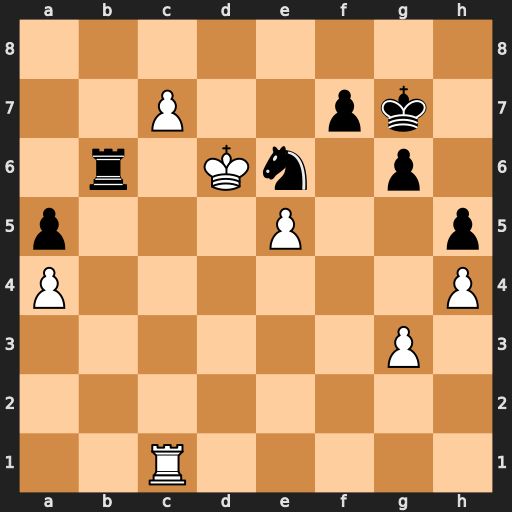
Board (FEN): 8/2P2pk1/1r1Kn1p1/p3P2p/P6P/6P1/8/2R5
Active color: w
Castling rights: -
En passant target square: -
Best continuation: Rc6 Nxc7 Rxb6